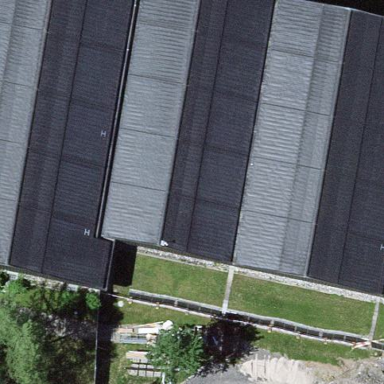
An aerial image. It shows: Sports hall building.